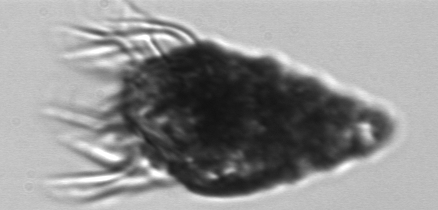
Label: Laboea_strobila